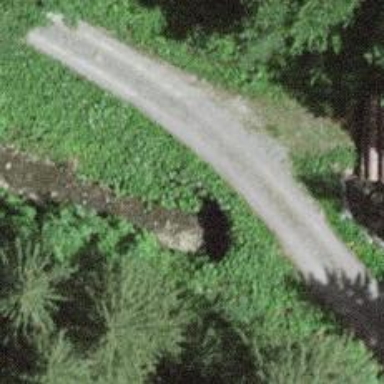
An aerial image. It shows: Culvert tunnel.